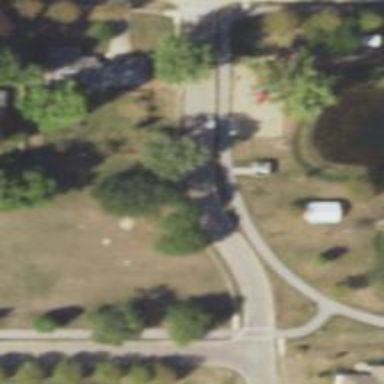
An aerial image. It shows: Marked crossing on the road.